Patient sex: F
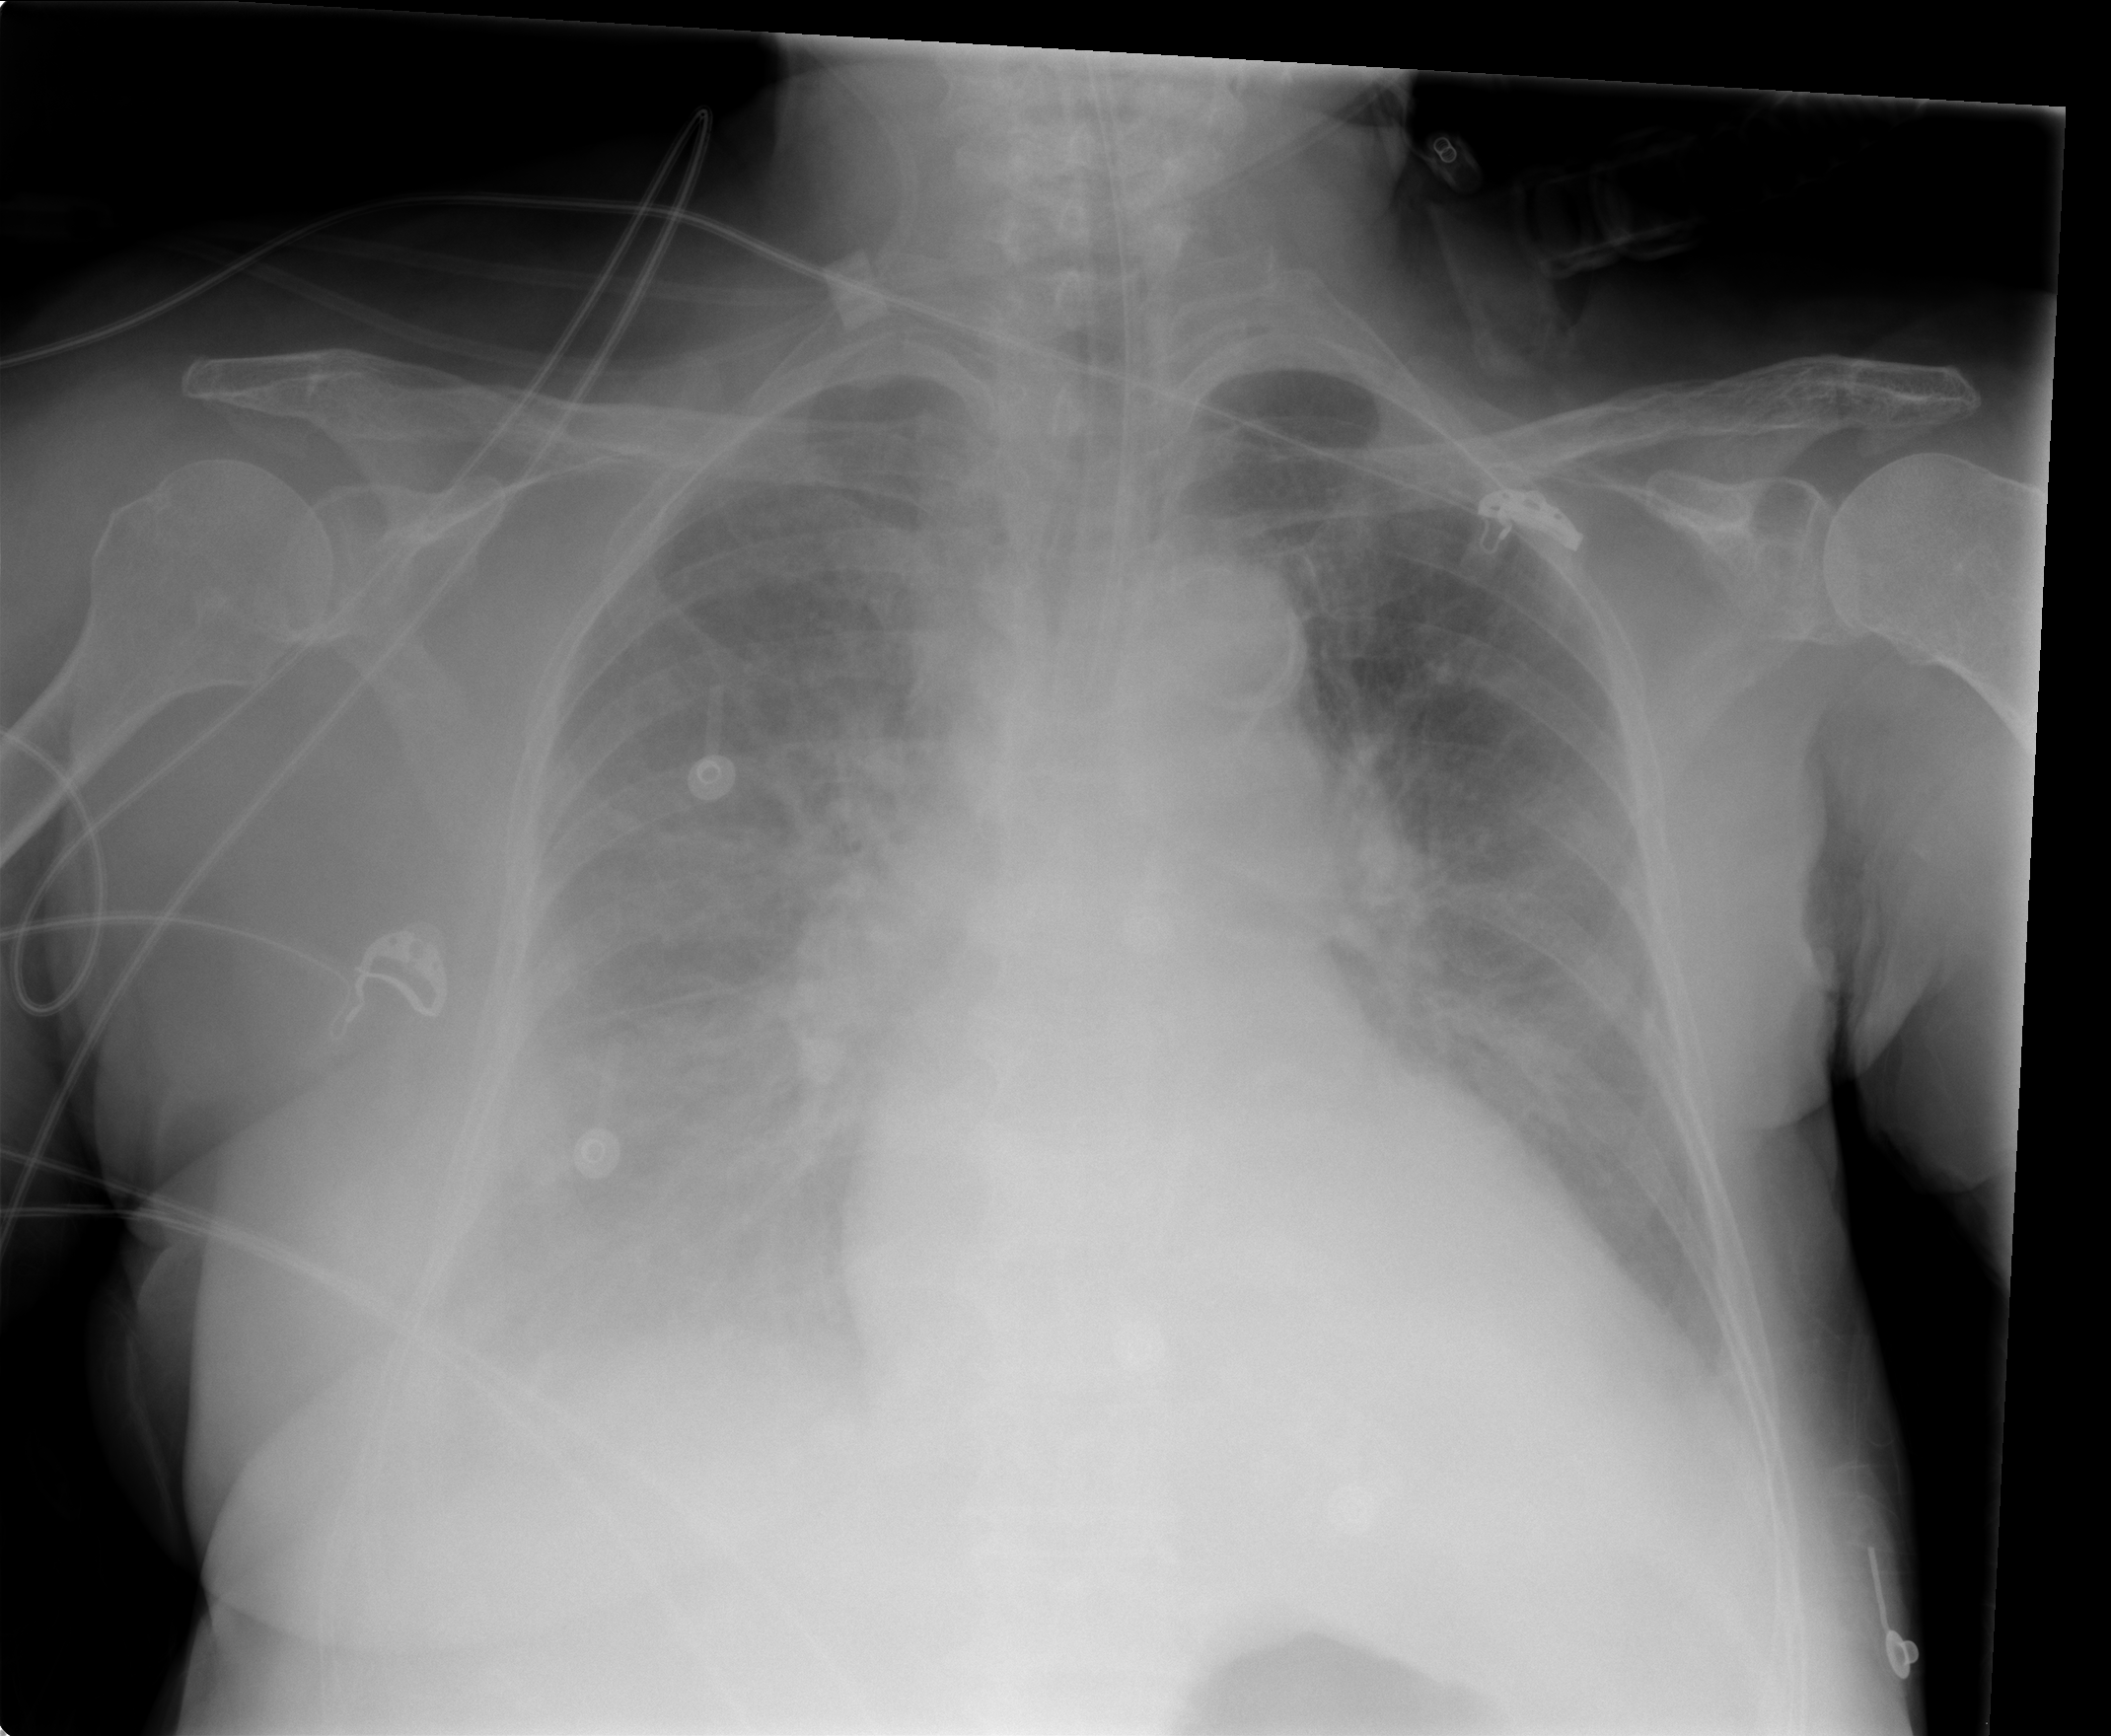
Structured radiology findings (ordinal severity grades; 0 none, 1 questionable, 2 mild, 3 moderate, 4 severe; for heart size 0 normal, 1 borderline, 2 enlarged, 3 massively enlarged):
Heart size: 2
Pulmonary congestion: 2
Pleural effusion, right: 3
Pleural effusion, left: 0
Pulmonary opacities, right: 0
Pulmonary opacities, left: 0
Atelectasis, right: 2
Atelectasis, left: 0